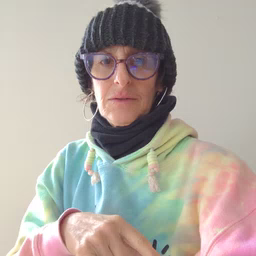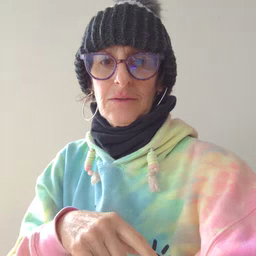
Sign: red